Interaction volume radius: 5 \u00c5
Interaction volume height: 15 \u00c5
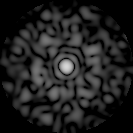
Disorder parameter: 0.8385